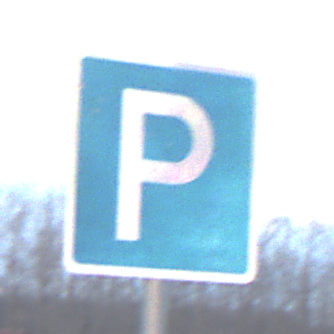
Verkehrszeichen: Parken
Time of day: SunriseSunset
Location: Outdoor (Nature)
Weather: PartlyCloudy
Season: NotSpecified
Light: Natural